Question: I have JSON data and that JSON data has parent child relation . I Want to create tree structure from it. i found many plugins and libraries but i can't found my requirement . I am getting this JSON data using PHP script.
Here is image that has tree structure that i want to create . i'm stuck at it.I know JSON is not as displayed in image but i only want to show you what a tree should look like .How to create tree like in image.All i want is javascript code to handle and create this type of structure of tree . Working example is must & much appreciated.
You can use JSON format as you like and tree should be collapsible.Also provide required JSON format for it.

and my JSON data as follows :
'''
{
"2":
{
"5": "Wrist Watch"
},
"5":
{
"9": "Men's"
},
"18":
{
"3": "Clothing"
},
"28":
{
"1": "Perfumes"
},
"29":
{
"7": "Laptop",
"10": "Tablets"
},
"30":
{
"8": "Mobile"
},
"31":
{
"2": "Books"
},
"33":
{
"6": "Electronics"
},
"34":
{
"4": "Home & Kitchen
"
}
}
'''
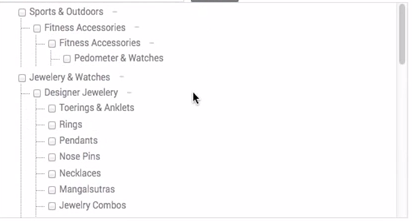
Answer: If you want to roll your own, the keyword in "trees" is . It needs to support any depth of data and the code and data should support recursion.
This means your JSON data should be a recursive structure, where each node looks the same (and looks something like this):
'''
{
id: 1, // data id
title: "title", // display title
children: [ // list of children, each with this same structure
// list of child nodes
]
}
'''
Note:
e.g.:
'''
{
id: 0,
title: "root - not displayed",
children: [{
id: 1,
title: "Option 1",
children: [{
id: 11,
title: "Option 11",
children: [{
id: 111,
title: "Option 111"
}, {
id: 112,
title: "Option 112"
}]
}, {
id: 12,
title: "Option 12"
}]
}, {
id: 2,
title: "Option 2",
children: [{
id: 21,
title: "Option 21"
}, {
id: 22,
title: "Option 22"
}]
}, {
id: 3,
title: "Option 3",
children: [{
id: 31,
title: "Option 31"
}, {
id: 32,
title: "Option 32"
}]
}]
}
'''
The recursive function looks like this:
'''
function addItem(parentUL, branch) {
for (var key in branch.children) {
var item = branch.children[key];
$item = $('<li>', {
id: "item" + item.id
});
$item.append($('<input>', {
type: "checkbox",
name: "item" + item.id
}));
$item.append($('<label>', {
for: "item" + item.id,
text: item.title
}));
parentUL.append($item);
if (item.children) {
var $ul = $('<ul>').appendTo($item);
addItem($ul, item);
}
}
}
'''
<URL>
The code recurses the structure, adding new ULs and LIs (with checkbox etc ) as it goes. The top level call just provides the initial root starting points of both the display and the data.
'''
addItem($('#root'), data);
'''
The end result looks like this:

If you want to toggle visibility, based on the checked state, use this:
'''
$(':checkbox').change(function () {
$(this).closest('li').children('ul').slideToggle();
});
'''
If you also want the labels to toggle the checkboxes, use this:
'''
$('label').click(function(){
$(this).closest('li').find(':checkbox').trigger('click');
});
'''
Note:
-- updated:
> amended: possible wrong ids for items 31 & 32?
function for better selection and deselection(for parents cascading into child nodes):
'''
$(function () {
addItem($('#root'), data);
$(':checkbox').click(function () {
$(this).find(':checkbox').trigger('click');
var matchingId = $(this).attr('id');
if ($(this).attr('checked'))
{
$('input[id*=' + matchingId +']').each(function() {
$(this).removeAttr('checked');
$(this).prop('checked', $(this).attr('checked'));
});
}
else {
$('input[id*=' + matchingId +']').each(function() {
$(this).attr('checked', 'checked');
$(this).prop('checked', $(this).attr('checked'));
});
}
});
$('label').click(function(){
$(this).closest('li').children('ul').slideToggle();
});
'''
-- Update the fiddle with this as shown here(<URL> you to see what values and options are available without having to select the first.